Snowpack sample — Buffalo Mountain, Silverthorne, Colorado, USA (1/25/25, 10:11 AM MST)
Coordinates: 39.6222, -106.1139
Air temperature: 22 °F
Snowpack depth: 110 cm
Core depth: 40 cm
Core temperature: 46.4 °F
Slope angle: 12°, slope face: 102°
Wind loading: high
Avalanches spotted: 0
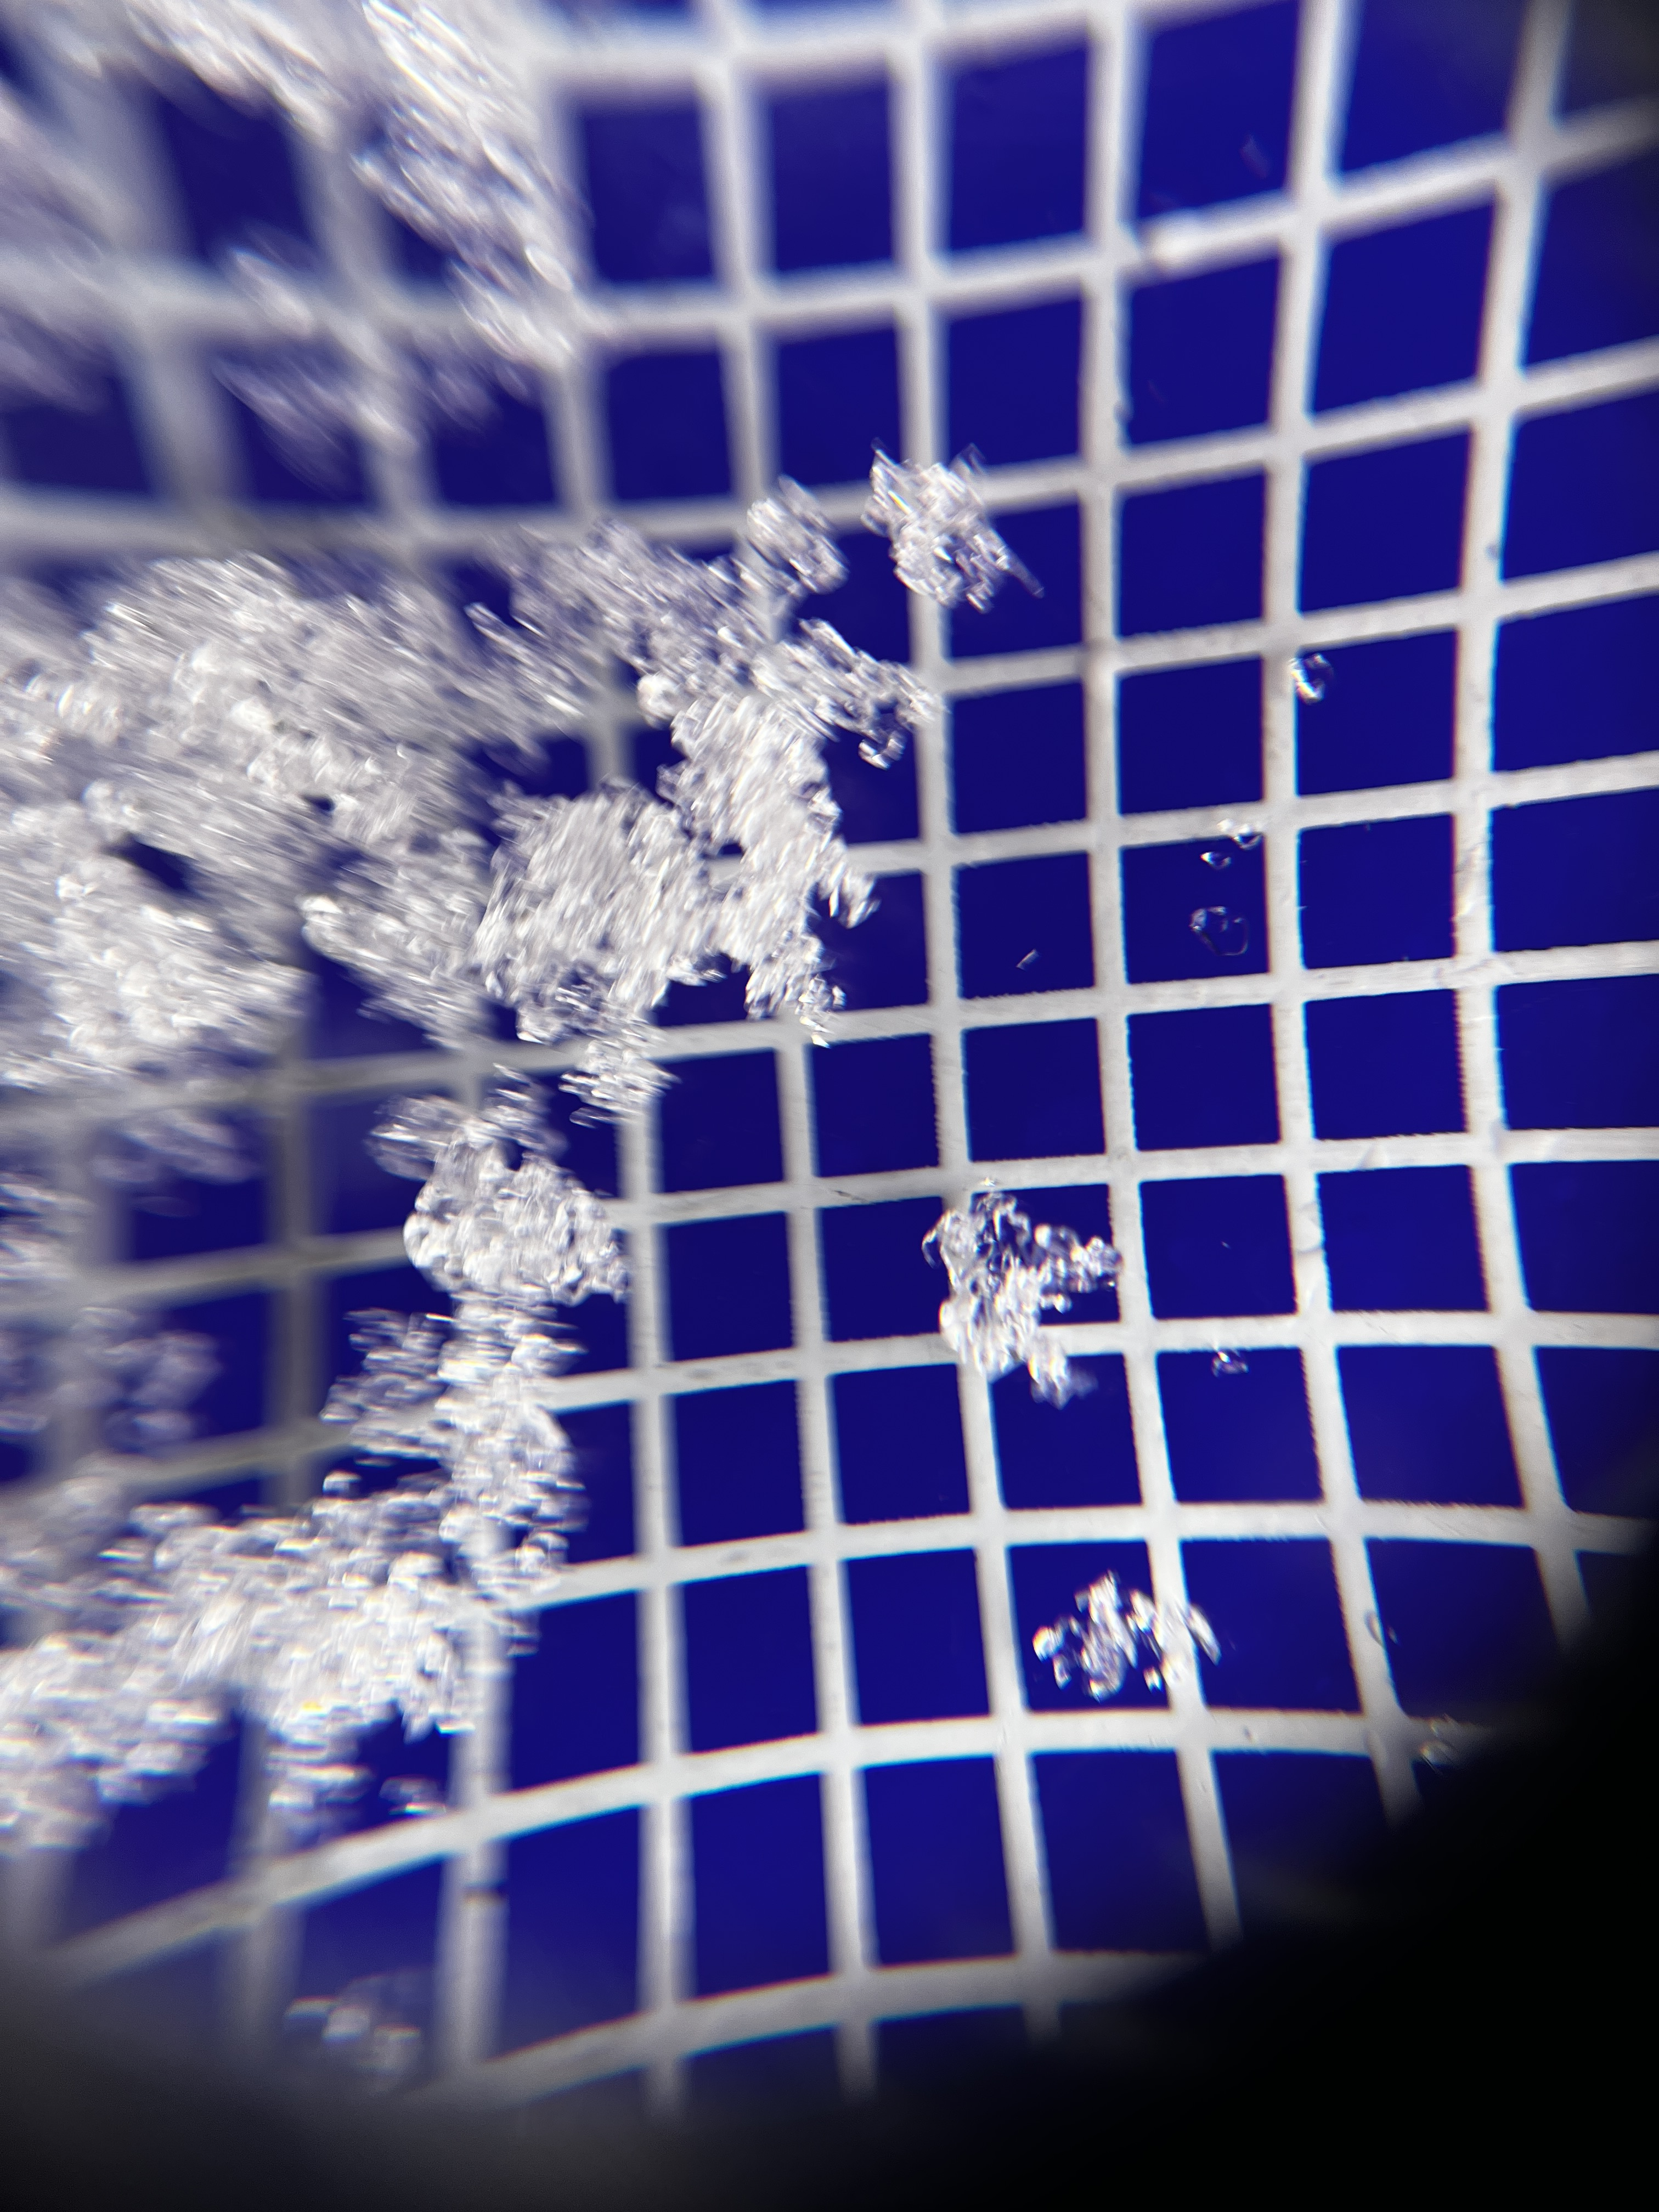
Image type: magnified_profile
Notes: No avalanches nearby, collected on the outskirts of a fire break 15 meters from the treeline, on way to Buffalo and Red Mountain